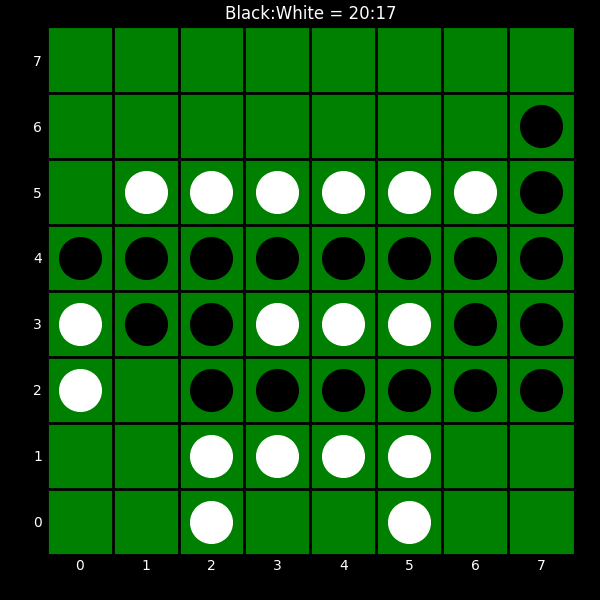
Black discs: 20
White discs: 17